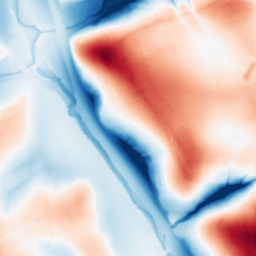
Category: trend_removal
Decomposition family: local_polynomial
Decomposition parameters: window_size: 101
degree: 1
Upsampling method: edge_directed
Upsampling parameters: scale: 2
Upsampling scale: 2